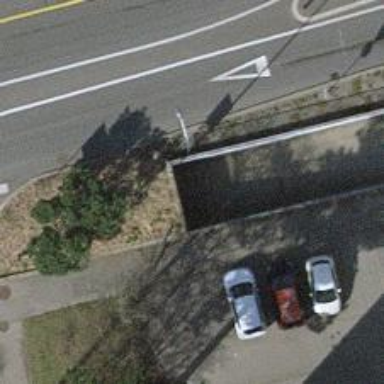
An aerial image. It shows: Footway tunnel passage.